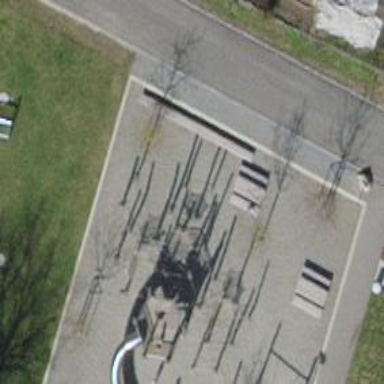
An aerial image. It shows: Picnic table located in leisure land area.